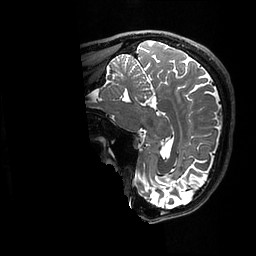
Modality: T2w
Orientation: sagittal
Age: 36
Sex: male
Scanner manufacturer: ge
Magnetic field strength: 3 T
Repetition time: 3.202 s
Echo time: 0.06636 s